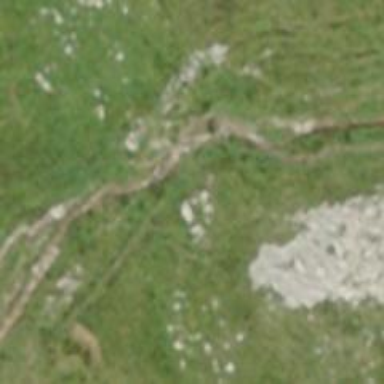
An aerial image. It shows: Cairn made by humans.